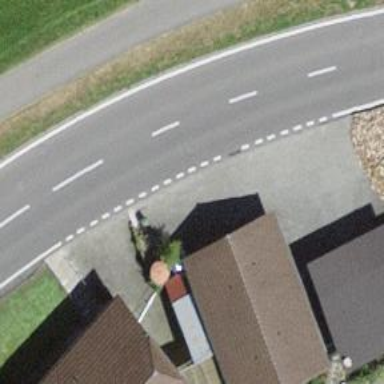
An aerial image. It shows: Garage.